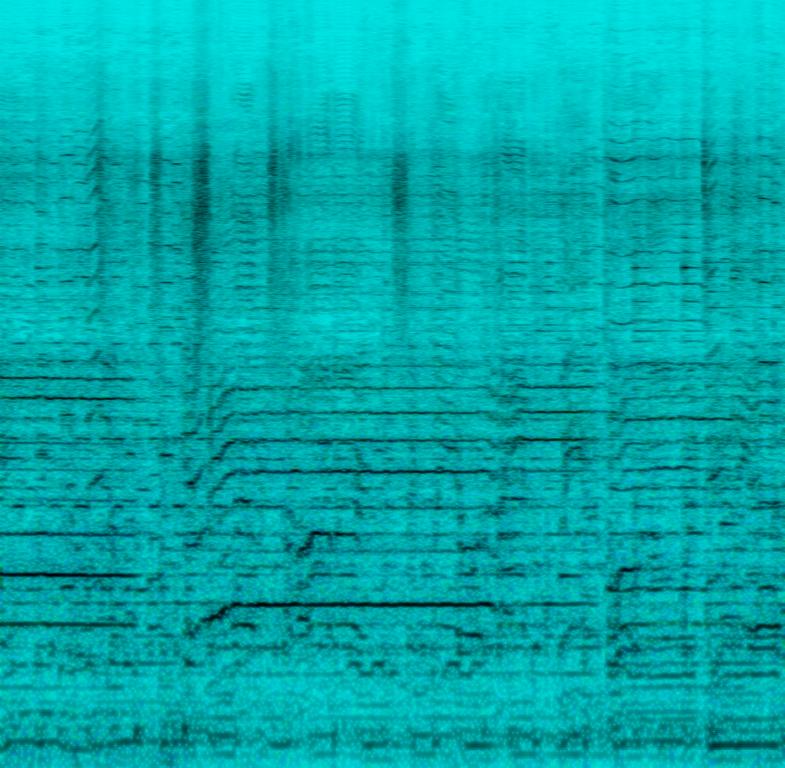
The low quality recording features a live performance of a country song and it consists of harmonizing male vocals singing over groovy steel guitar, groovy mandoline melody and groovy acoustic rhythm guitar chords. There are some crowd chattering noises in the background. It sounds passionate, happy and fun.